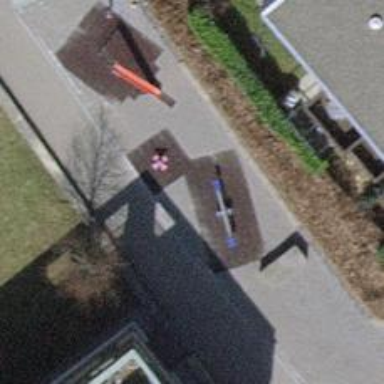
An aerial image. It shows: Playground with springy equipment.